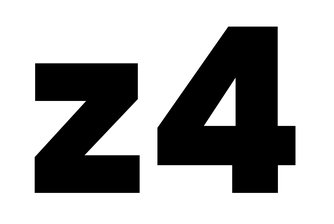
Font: Poppins-ExtraBold